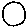
Label: moon